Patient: sex F, age 54
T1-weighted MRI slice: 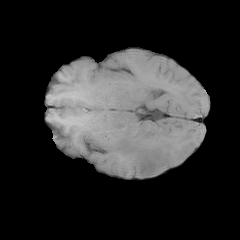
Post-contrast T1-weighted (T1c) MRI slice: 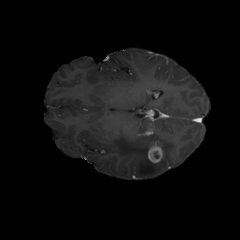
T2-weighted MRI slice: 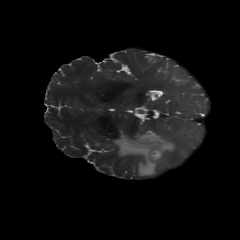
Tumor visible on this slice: yes
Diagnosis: Glioblastoma, IDH-wildtype
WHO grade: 4